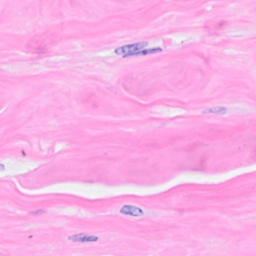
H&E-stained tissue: Breast